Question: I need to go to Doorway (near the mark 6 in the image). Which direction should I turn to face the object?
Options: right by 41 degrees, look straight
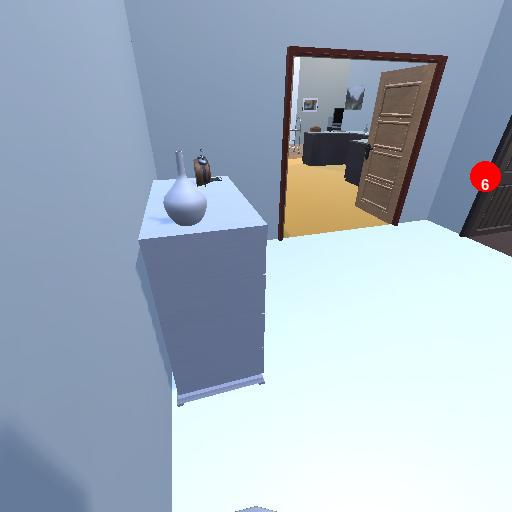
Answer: right by 41 degrees